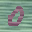
Label: 0